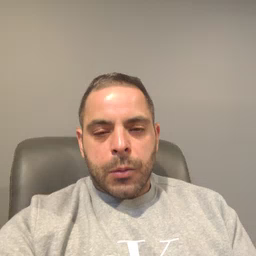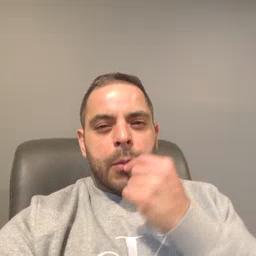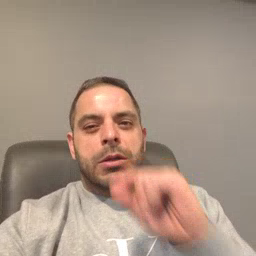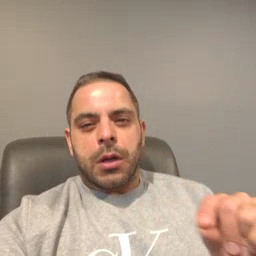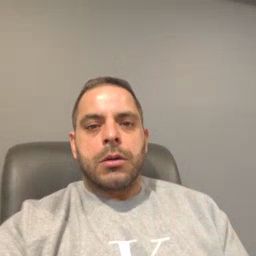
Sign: pen